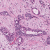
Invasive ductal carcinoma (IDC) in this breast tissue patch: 1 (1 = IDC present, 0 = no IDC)